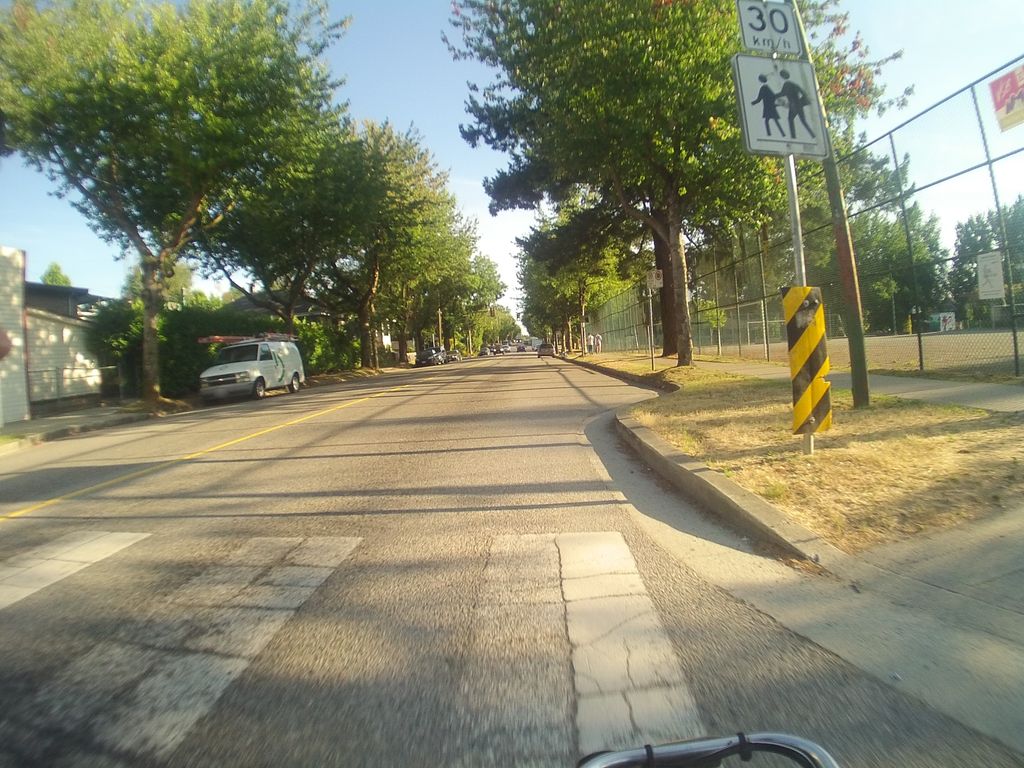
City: vancouver